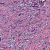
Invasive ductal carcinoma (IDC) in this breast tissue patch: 1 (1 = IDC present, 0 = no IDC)